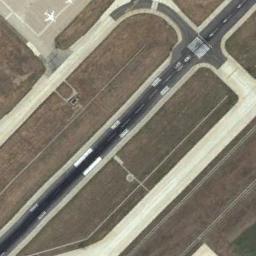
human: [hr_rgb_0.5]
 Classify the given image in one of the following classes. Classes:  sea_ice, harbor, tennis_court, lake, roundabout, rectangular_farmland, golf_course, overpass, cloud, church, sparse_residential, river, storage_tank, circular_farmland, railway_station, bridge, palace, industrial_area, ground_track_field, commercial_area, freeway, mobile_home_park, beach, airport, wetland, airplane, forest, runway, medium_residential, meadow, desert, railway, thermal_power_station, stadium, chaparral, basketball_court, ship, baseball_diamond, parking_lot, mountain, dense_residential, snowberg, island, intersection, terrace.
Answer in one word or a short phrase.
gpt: runway